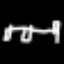
Label: bed